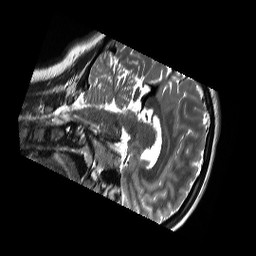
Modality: T2w
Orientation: sagittal
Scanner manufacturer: siemens
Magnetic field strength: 3 T
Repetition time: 13.52 s
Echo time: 0.088 s